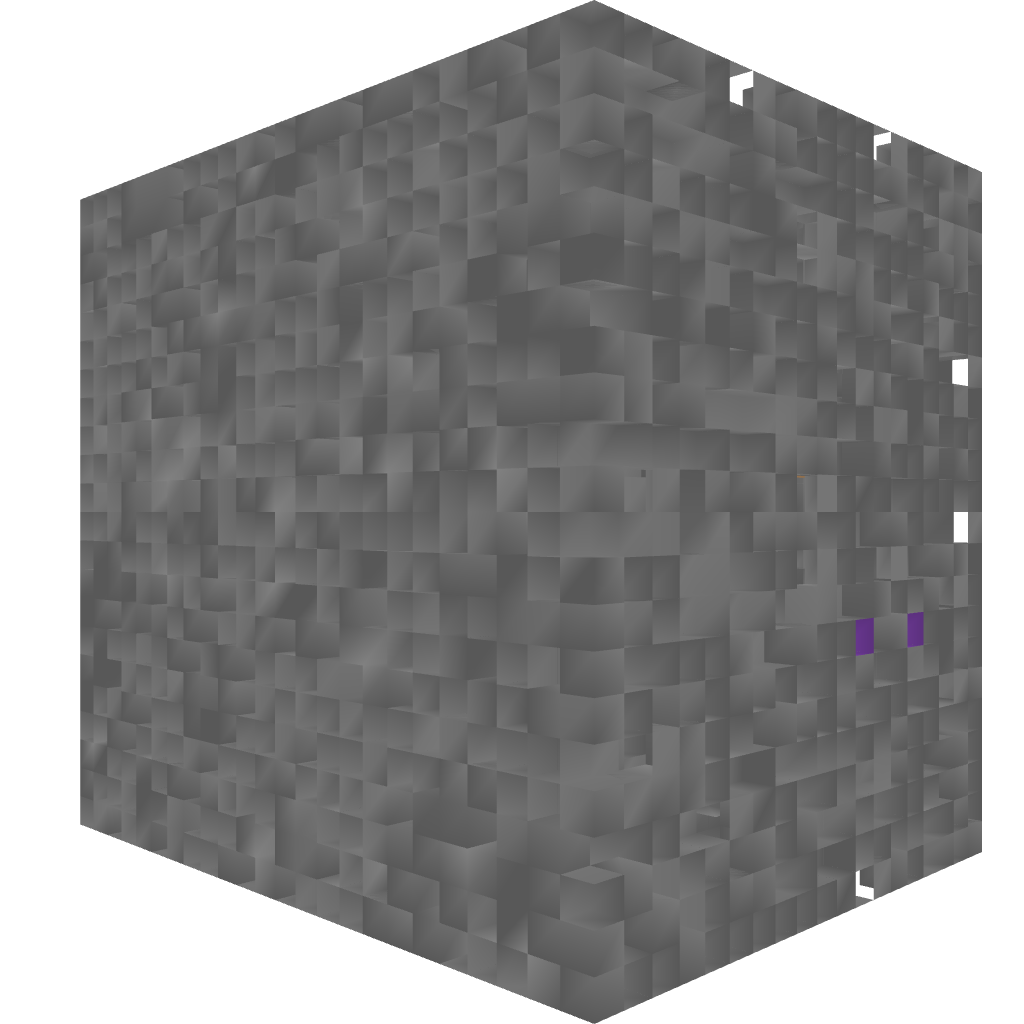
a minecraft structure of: Temple Parkour bad low quality